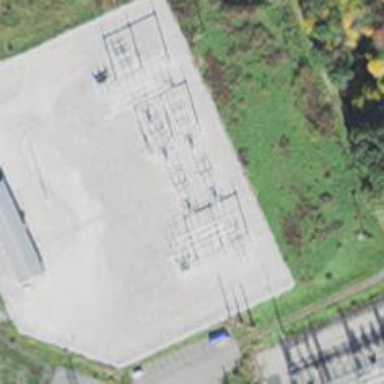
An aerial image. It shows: Switch for power supply.